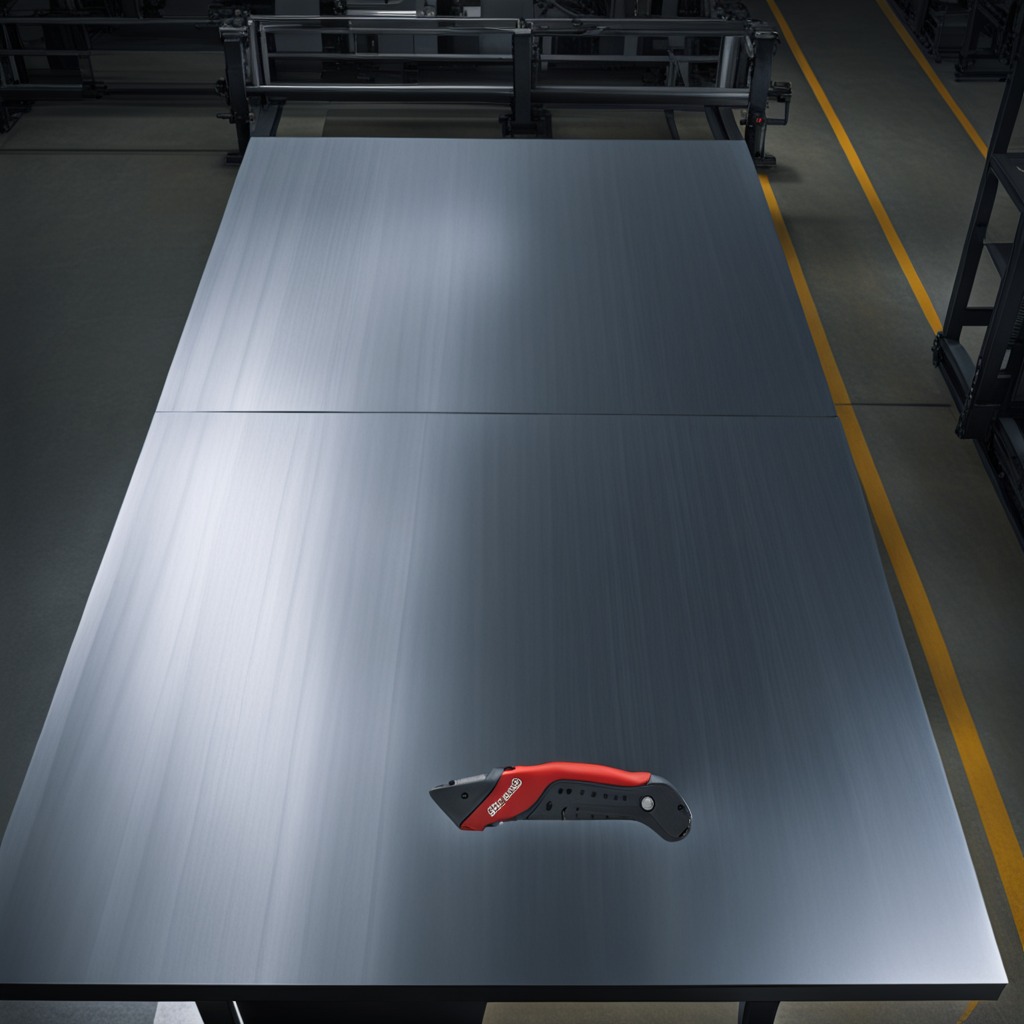
A utility knife lies on the clean empty table in the basement in the evening soft directional lighting on the tabletop realistic grain studio-quality clarity centered framing